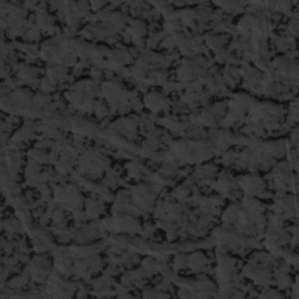
Label: frost